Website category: jobs
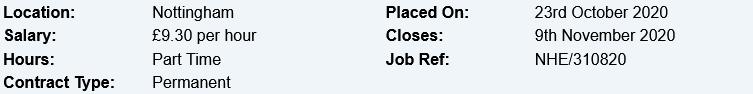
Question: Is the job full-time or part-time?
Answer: Part Time

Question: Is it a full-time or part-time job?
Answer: Part Time

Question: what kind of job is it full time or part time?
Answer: Part Time

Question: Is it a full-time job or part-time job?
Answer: Part Time

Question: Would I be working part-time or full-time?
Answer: Part Time

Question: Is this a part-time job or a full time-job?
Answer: Part Time

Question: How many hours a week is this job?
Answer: Part Time

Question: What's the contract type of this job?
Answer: Permanent

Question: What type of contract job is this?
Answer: Permanent

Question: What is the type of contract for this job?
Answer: Permanent

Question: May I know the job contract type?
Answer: Permanent

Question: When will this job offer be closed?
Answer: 9th November 2020

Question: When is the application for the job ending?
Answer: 9th November 2020

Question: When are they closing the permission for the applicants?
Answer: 9th November 2020

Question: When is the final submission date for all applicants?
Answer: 9th November 2020

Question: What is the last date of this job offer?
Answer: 9th November 2020

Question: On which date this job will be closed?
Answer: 9th November 2020

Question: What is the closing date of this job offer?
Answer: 9th November 2020

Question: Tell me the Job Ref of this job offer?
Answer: NHE/310820

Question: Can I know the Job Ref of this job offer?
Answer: NHE/310820

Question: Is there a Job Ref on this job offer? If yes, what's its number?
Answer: NHE/310820

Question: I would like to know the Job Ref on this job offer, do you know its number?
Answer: NHE/310820

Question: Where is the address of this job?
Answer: Nottingham

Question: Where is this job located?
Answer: Nottingham

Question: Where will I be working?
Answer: Nottingham

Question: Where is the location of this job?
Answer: Nottingham

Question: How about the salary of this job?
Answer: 9.30 per hour

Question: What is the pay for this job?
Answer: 9.30 per hour

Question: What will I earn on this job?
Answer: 9.30 per hour

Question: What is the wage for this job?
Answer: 9.30 per hour

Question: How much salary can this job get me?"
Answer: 9.30 per hour

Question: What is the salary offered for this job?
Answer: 9.30 per hour

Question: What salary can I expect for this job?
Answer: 9.30 per hour

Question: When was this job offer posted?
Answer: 23rd October 2020

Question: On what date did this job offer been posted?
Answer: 23rd October 2020